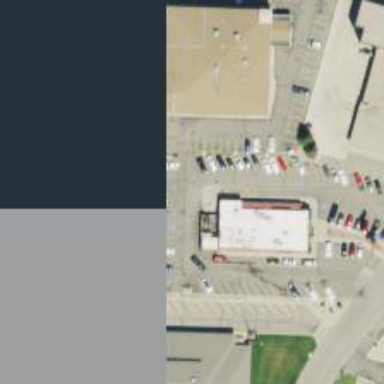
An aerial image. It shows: Parking area.